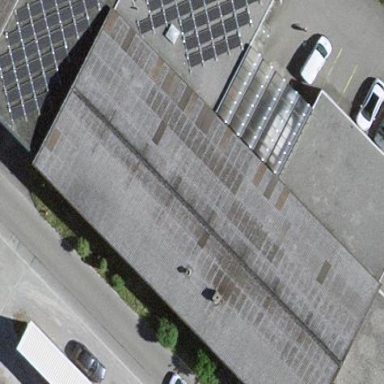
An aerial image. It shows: Commercial building.